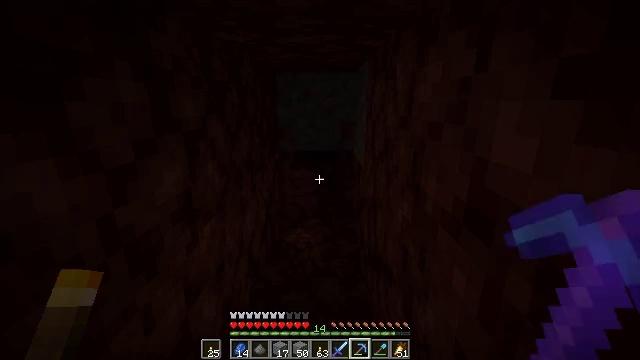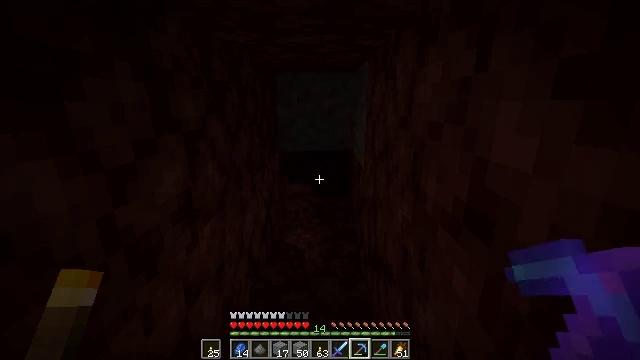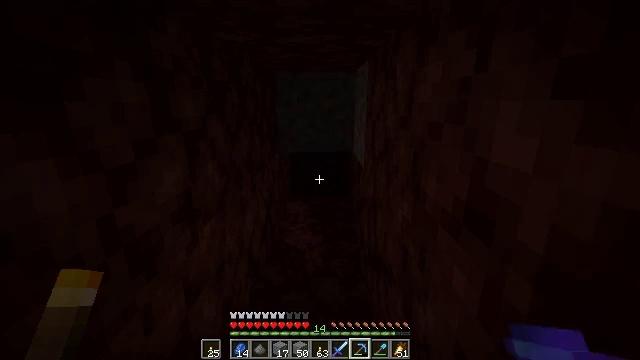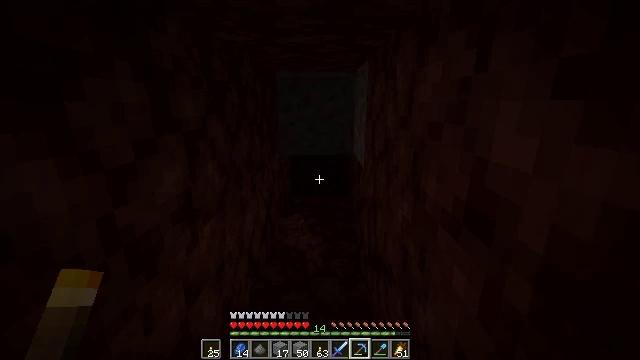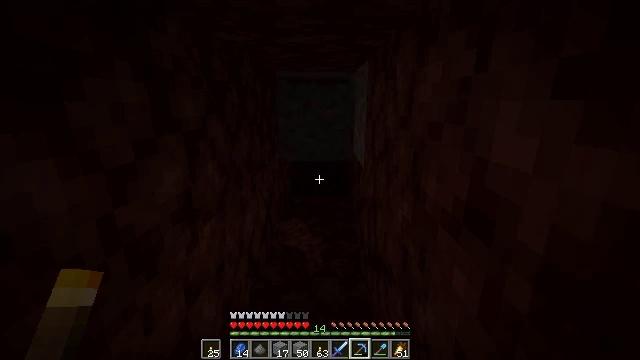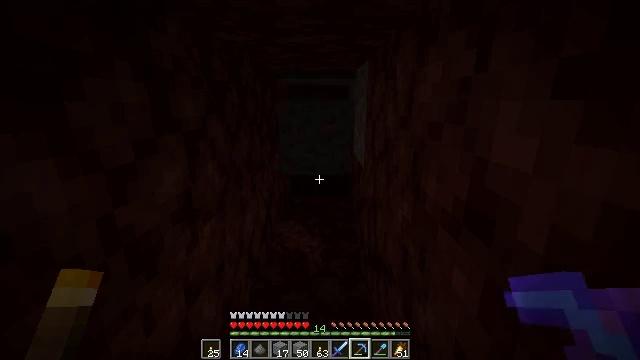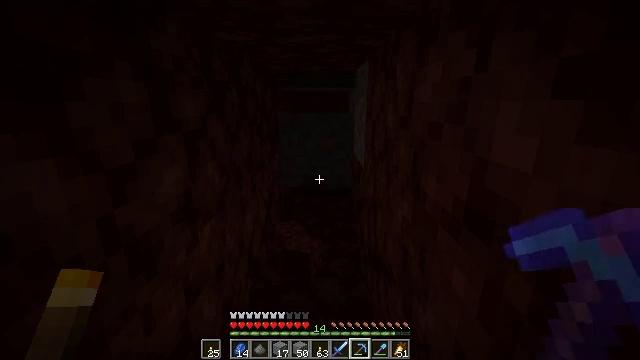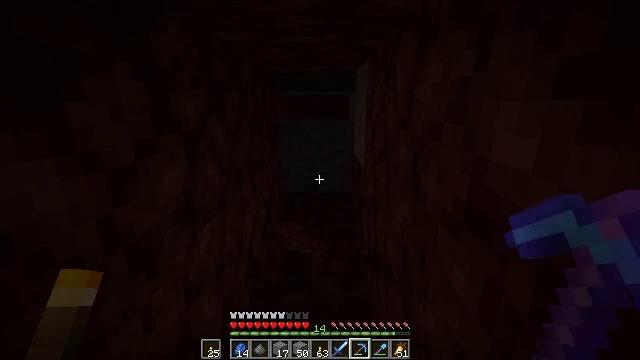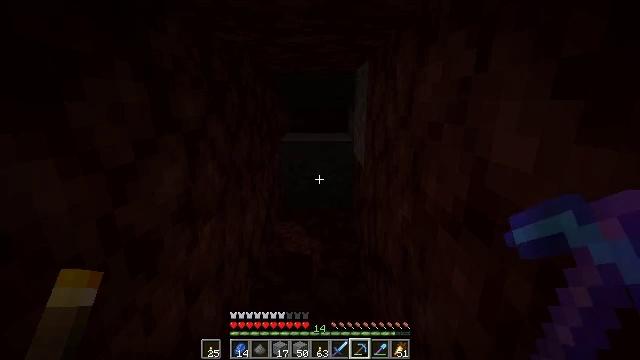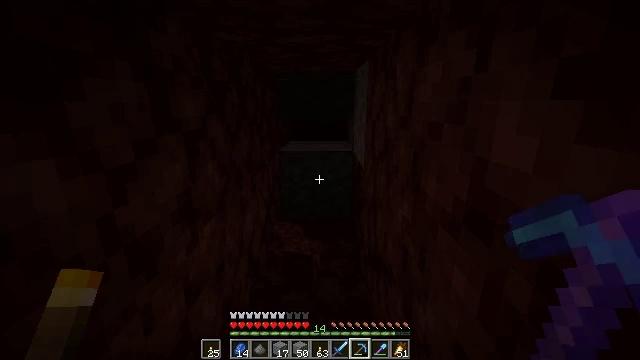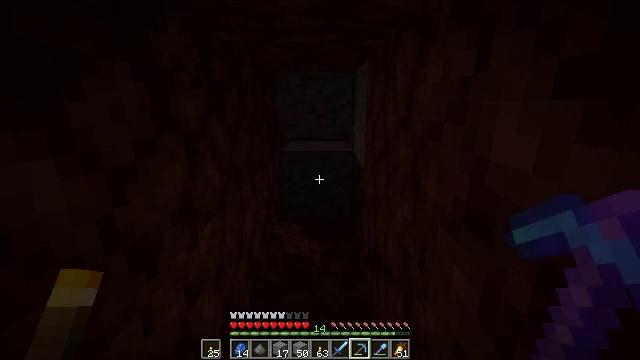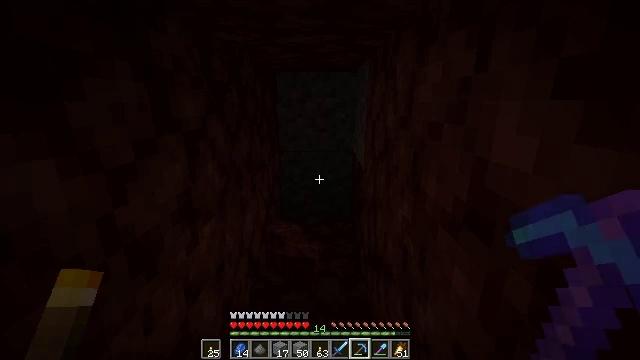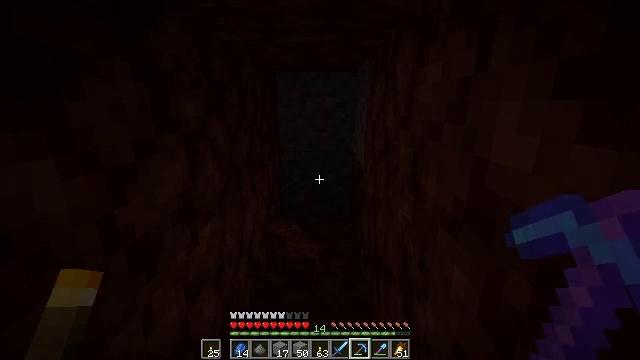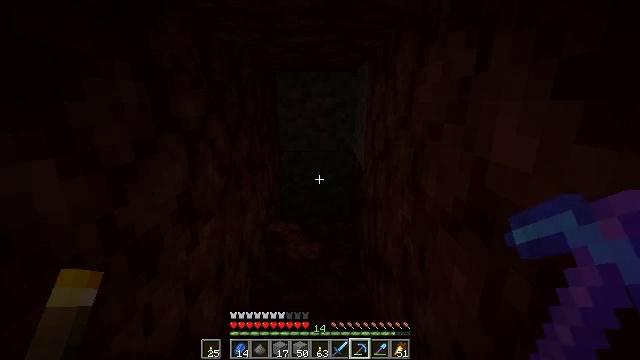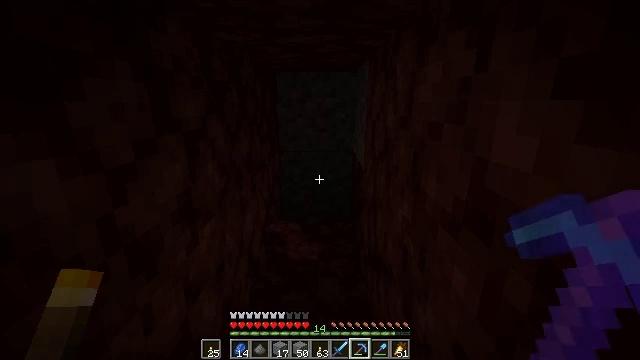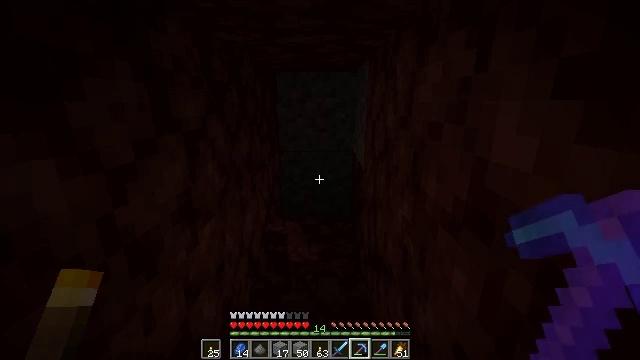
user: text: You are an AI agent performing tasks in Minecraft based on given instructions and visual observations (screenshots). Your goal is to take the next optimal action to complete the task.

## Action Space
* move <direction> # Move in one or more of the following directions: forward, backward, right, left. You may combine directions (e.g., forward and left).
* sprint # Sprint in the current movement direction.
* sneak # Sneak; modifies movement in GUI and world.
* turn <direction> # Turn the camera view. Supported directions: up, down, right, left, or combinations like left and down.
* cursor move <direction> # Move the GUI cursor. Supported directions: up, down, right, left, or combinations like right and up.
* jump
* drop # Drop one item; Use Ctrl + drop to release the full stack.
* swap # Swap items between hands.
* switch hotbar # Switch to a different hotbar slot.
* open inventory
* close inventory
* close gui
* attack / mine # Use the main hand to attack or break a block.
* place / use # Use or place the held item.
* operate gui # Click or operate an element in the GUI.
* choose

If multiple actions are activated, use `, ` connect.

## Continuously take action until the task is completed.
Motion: motion action
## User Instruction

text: Gather gravel by digging.
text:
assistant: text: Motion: attack / mine
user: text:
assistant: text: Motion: attack / mine
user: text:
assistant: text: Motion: attack / mine
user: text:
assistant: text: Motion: attack / mine
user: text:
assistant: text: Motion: attack / mine
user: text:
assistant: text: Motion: attack / mine
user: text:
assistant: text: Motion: attack / mine
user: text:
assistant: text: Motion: no_op
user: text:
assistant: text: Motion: no_op
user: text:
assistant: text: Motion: no_op
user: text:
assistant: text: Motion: no_op
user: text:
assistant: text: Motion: no_op
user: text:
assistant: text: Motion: no_op
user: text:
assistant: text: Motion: no_op
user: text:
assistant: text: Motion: no_op
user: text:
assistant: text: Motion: no_op
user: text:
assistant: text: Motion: no_op
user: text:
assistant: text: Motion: no_op
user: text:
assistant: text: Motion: no_op
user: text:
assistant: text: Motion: no_op
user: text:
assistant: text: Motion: no_op
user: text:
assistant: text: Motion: no_op
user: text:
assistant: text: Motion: no_op
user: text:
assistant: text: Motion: no_op
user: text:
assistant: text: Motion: no_op
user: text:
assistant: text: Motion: no_op
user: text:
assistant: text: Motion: no_op
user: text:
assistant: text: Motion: no_op
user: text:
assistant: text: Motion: no_op
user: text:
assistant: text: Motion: no_op